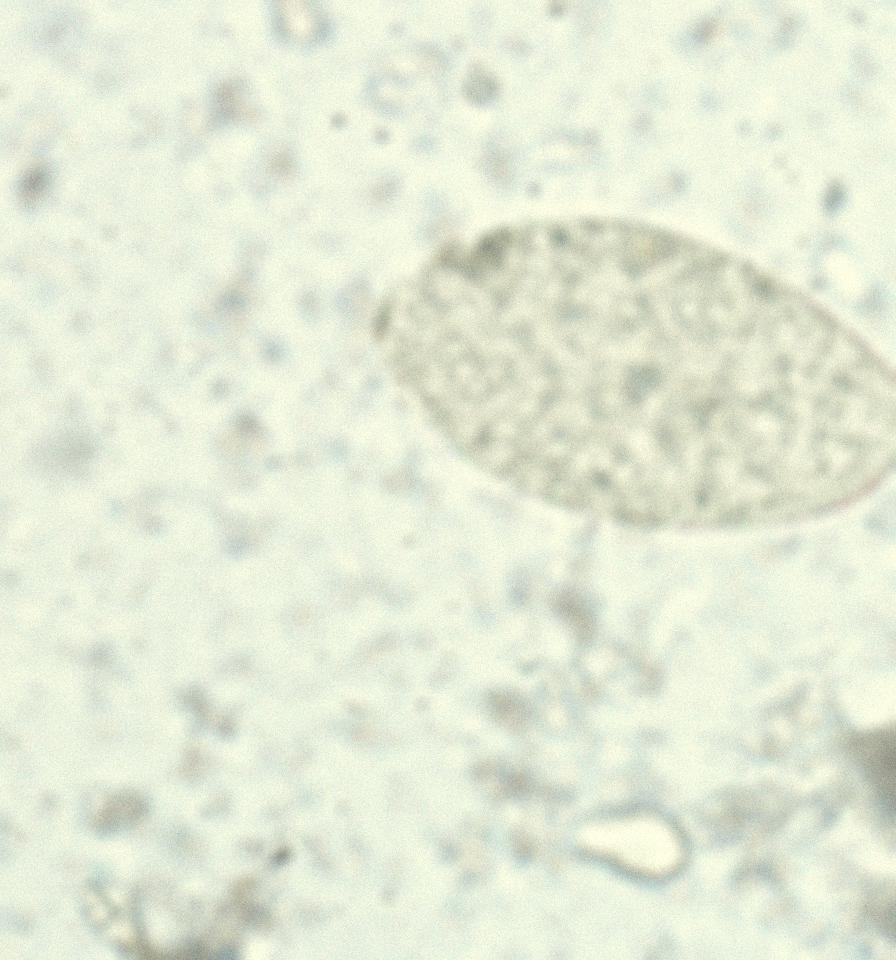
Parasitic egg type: Fasciolopsis buski